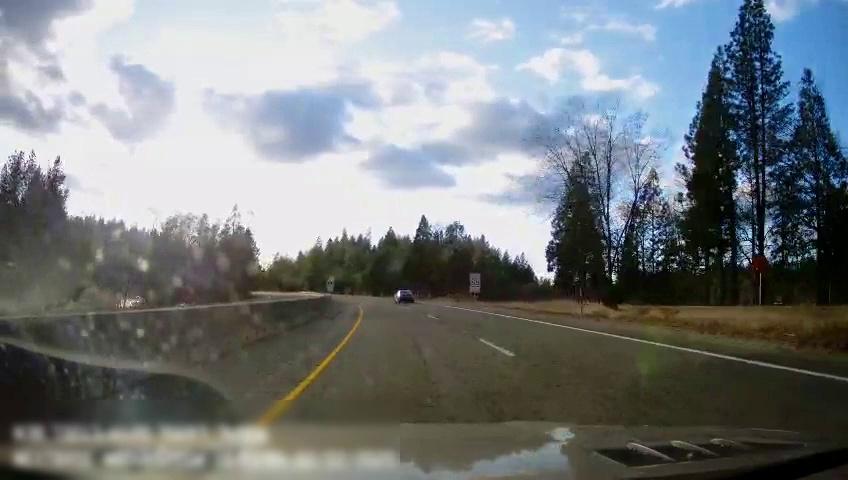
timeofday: Day
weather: Sunny
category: Drivable Space
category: Drivable Space
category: Vehicles | Car
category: Lanes | Alternate Lane
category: Lanes | Current Lane
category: Lanes | Alternate Lane
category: Traffic | Signs
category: Traffic | Signs
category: Traffic | Signs
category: Traffic | Signs